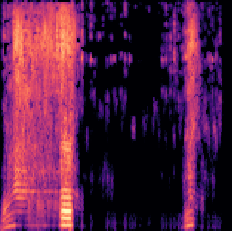
Sound class: Chainsaw